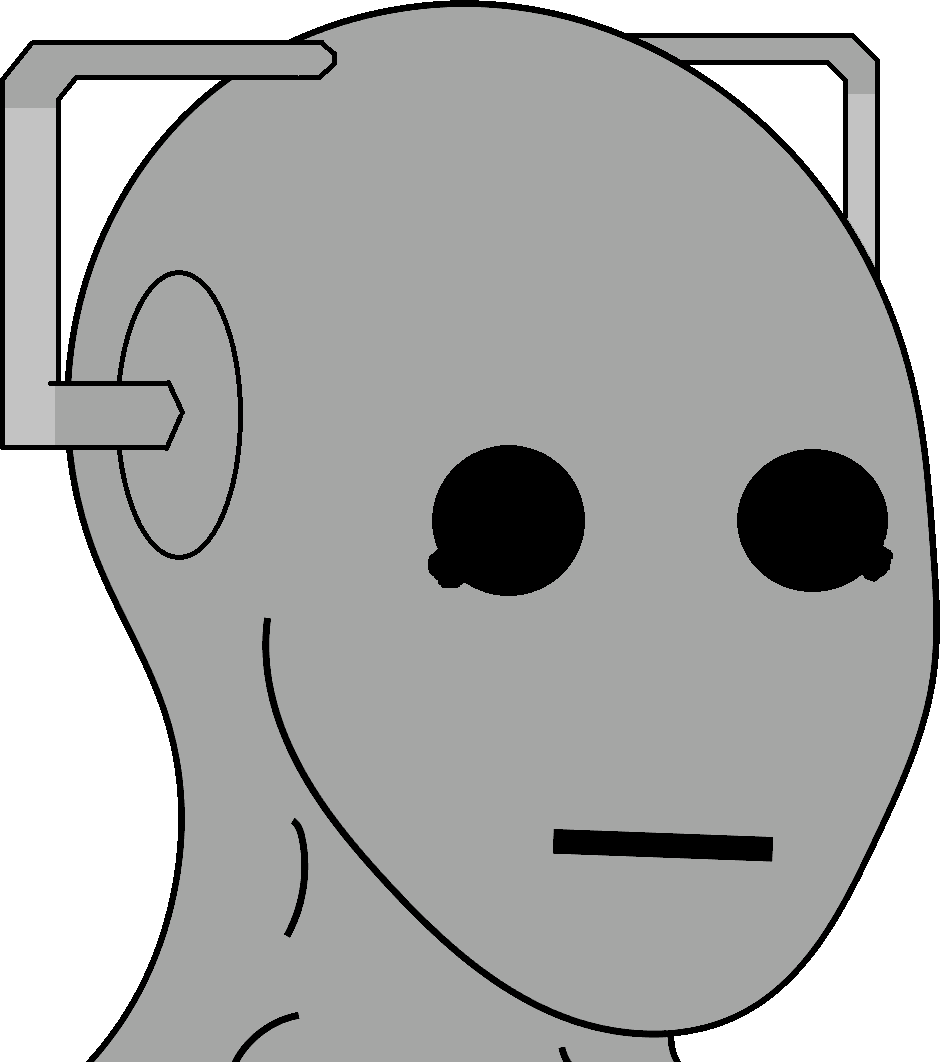
Label: 5_NPC